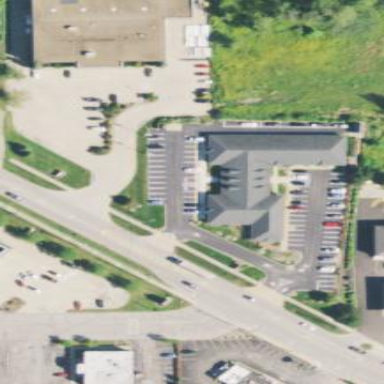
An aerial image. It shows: Commercial building.